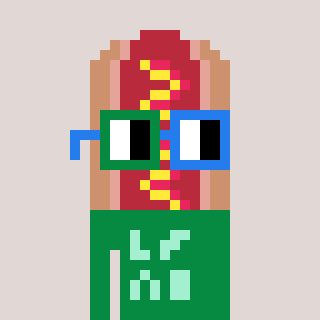
a pixel art character with square green and blue glasses, a hotdog-shaped head and a green-colored body on a warm background